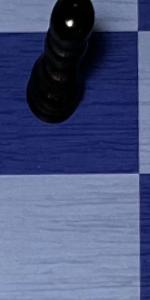
Label: Empty